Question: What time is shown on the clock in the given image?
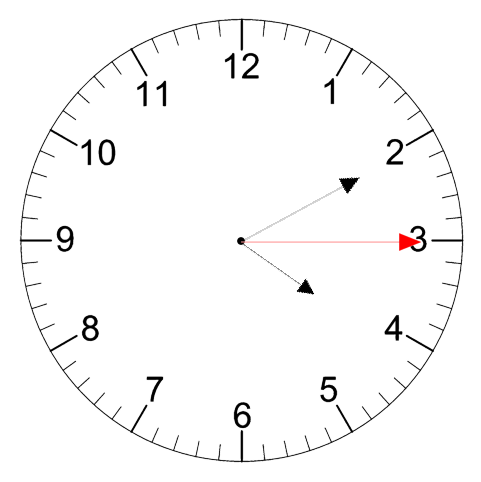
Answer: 04:10:15